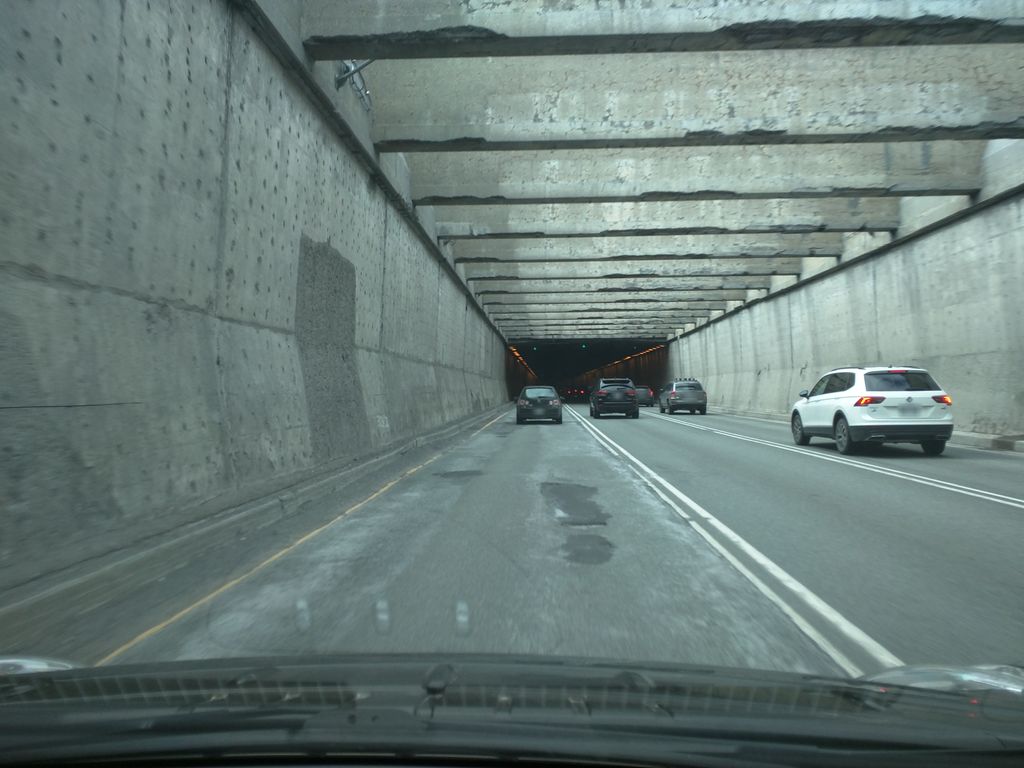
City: montreal